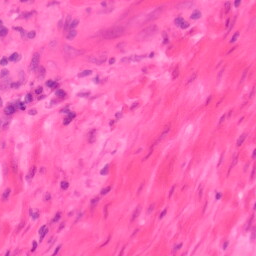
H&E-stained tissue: Colon